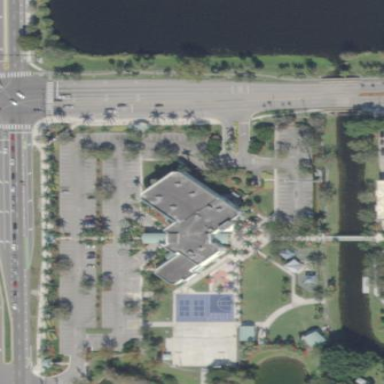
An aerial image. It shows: Community centre building.